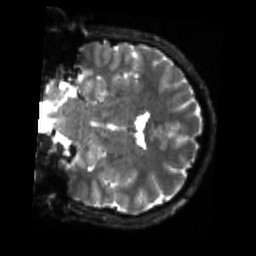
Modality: sbref
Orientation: coronal
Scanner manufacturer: siemens
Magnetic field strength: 3 T
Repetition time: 4 s
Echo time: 0.0594 s